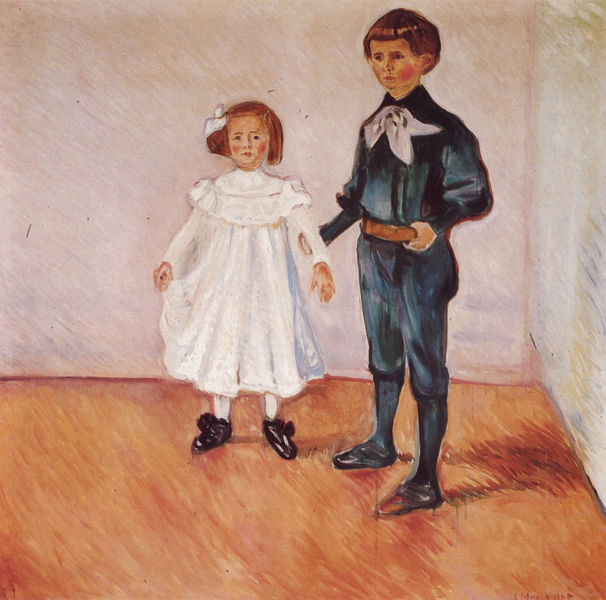
Titel: Die Kinder Esche
Künstler: Edvard Munch
Institution: (Privatsammlung)
Schlagwörter: blau, hand, schatten, weiß, mädchen, braun, kleid, raum, schwarz, zimmer, ölbild, gürtel, rot, tuch, schleife, anzug, hose, wand, arm, arme, kragen, porträt, boden, kind, kinder, ecke, italien, zwei, parkett, schuhe, junge, schattens, geschwister, schwester, kleidchen, zeichnerisch, kniebundhose, lackschuhe, haarschleife, taufe, bruder, raumecke